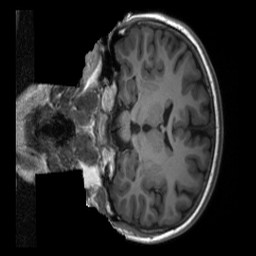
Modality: T1w
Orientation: coronal
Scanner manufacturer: siemens
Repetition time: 2.3 s
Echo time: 0.00229 s